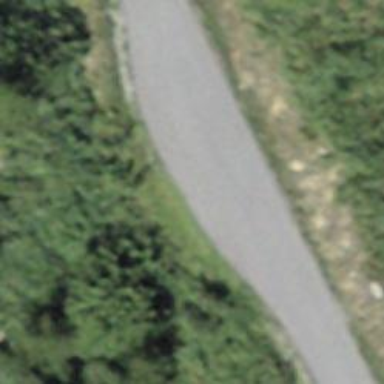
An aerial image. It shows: Passing place on the road.